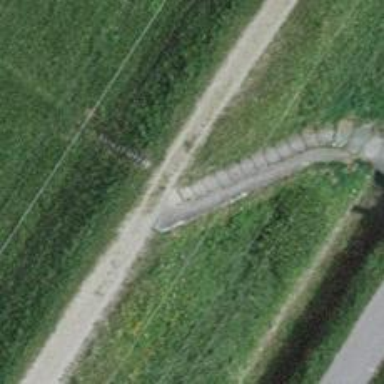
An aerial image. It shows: Concrete steps.